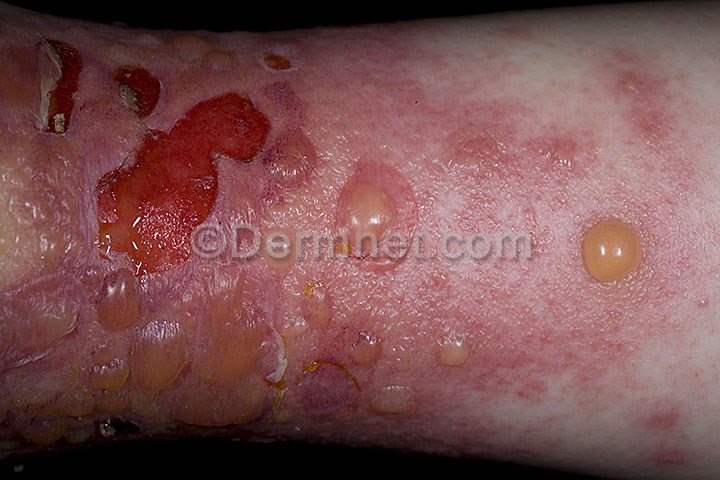
Disease: Poison Ivy Photos and other Contact Dermatitis